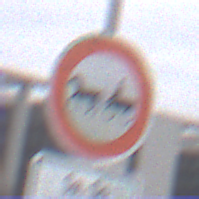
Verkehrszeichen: VerbotGespannfuhrwerke
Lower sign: ZeitangabenMitBeschraenkungAufWochentage9
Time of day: Midday
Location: Outdoor (Suburban)
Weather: Overcast
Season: NotSpecified
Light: Natural